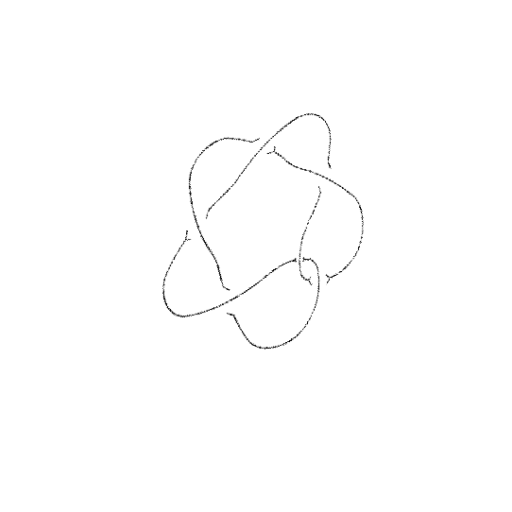
Crossing number: 6